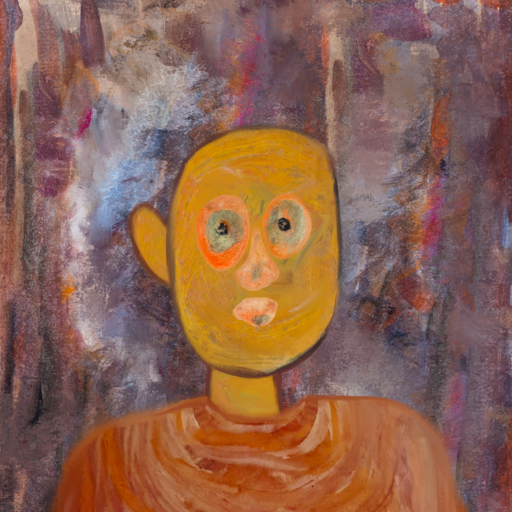
Background: Hypocrite, Head And Neck Front: After_Raid, Face Front: Childish, Bust: Pious_Lady, Hair Front: Blank, Head Accessory: Blank, Second Necklace: Blank, Necklace: Blank, Baby: Blank